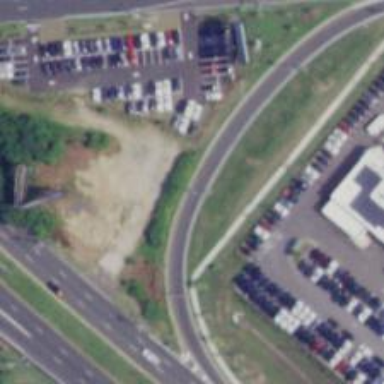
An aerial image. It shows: Trunk link highway.